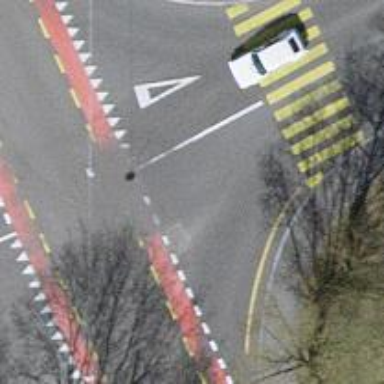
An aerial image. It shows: Road with "give way" sign.